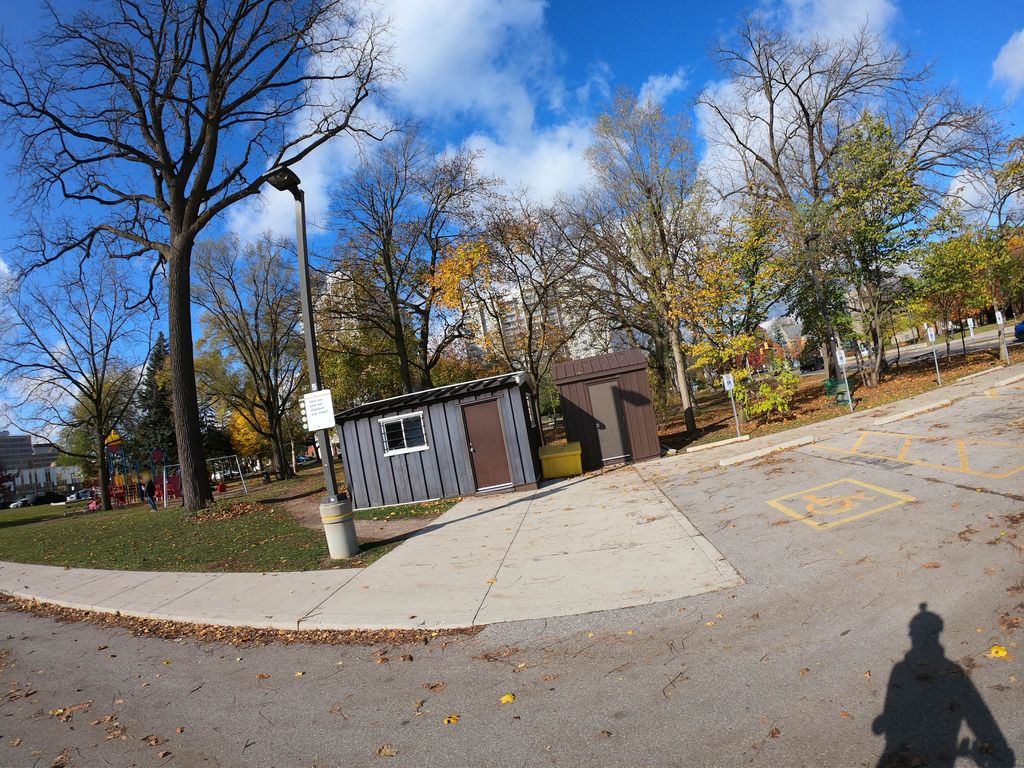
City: kitchener-waterloo